Interaction volume radius: 5 \u00c5
Interaction volume height: 15 \u00c5
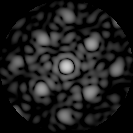
Disorder parameter: 0.3248